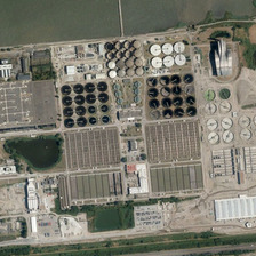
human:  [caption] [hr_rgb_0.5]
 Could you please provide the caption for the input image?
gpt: There are several storage tanks and houses in the factory.

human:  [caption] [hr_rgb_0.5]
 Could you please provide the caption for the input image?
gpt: There are many storage tanks and houses in the factory.

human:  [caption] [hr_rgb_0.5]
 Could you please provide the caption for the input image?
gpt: There are enough water tanks and houses in the factory.

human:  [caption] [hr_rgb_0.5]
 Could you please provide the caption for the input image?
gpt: There are many storage tanks and houses in the factory.

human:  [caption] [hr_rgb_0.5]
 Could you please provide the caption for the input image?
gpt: There are many tanks and houses in the factory.